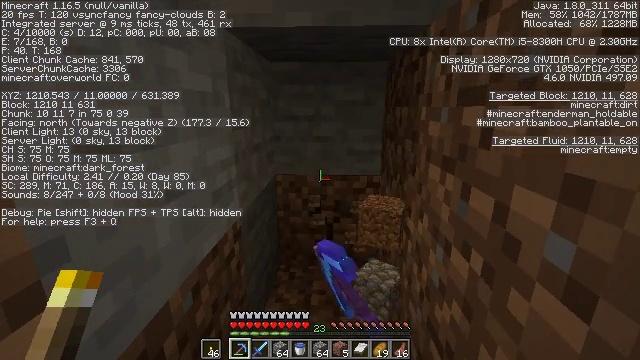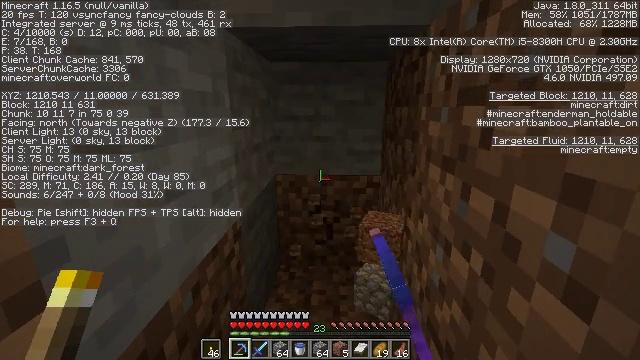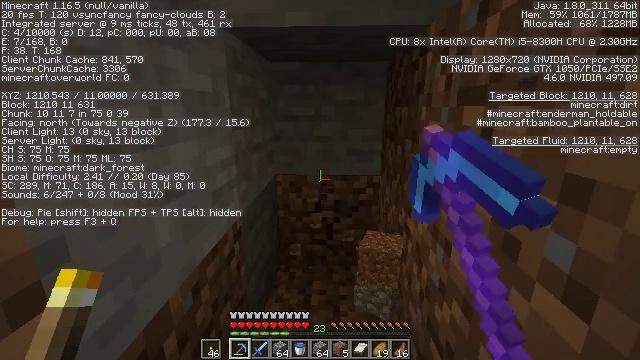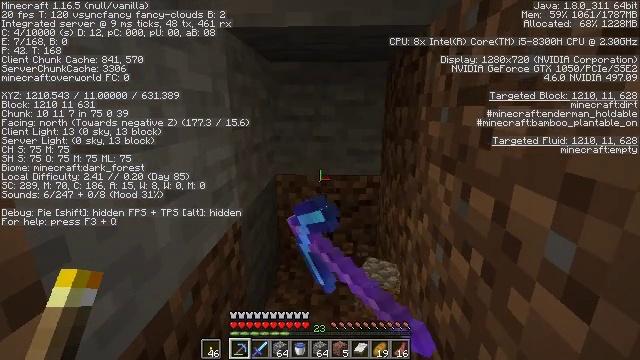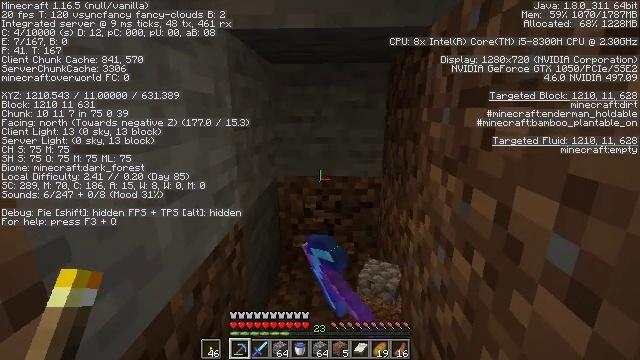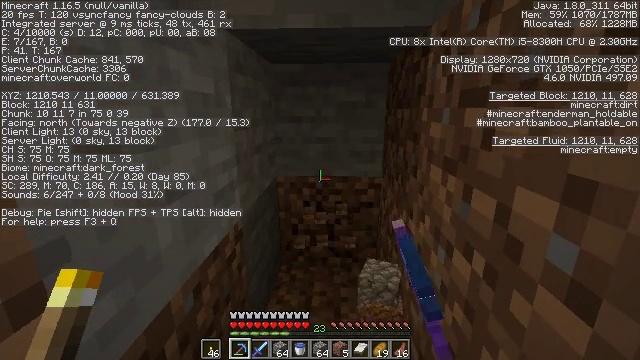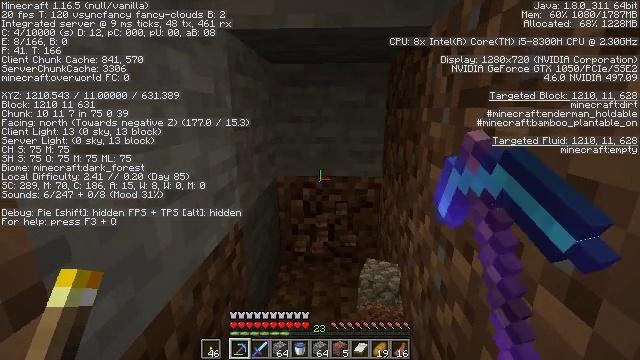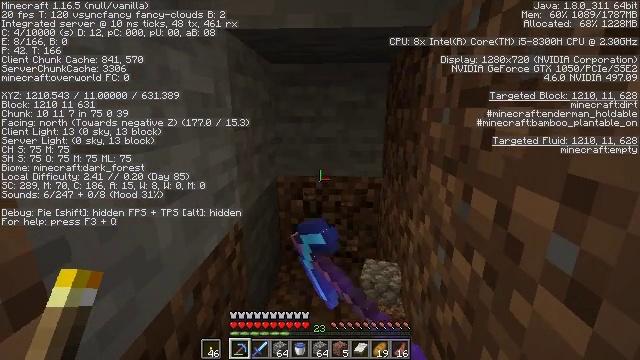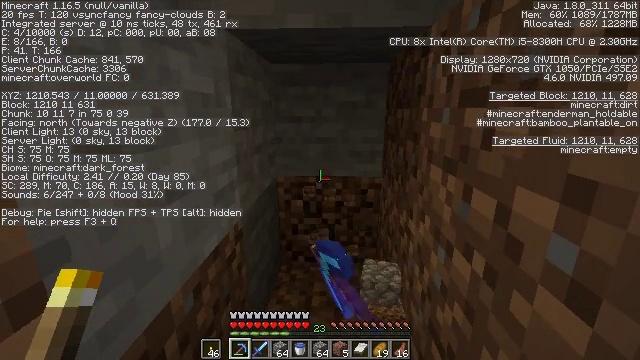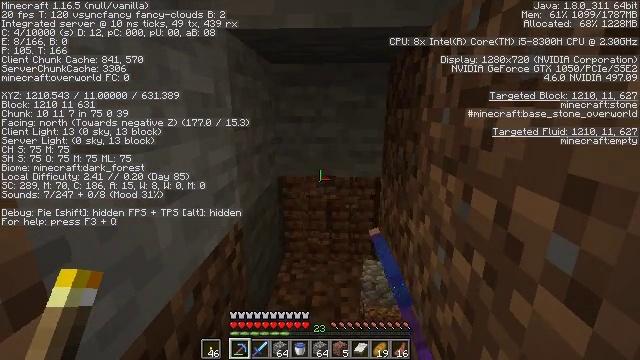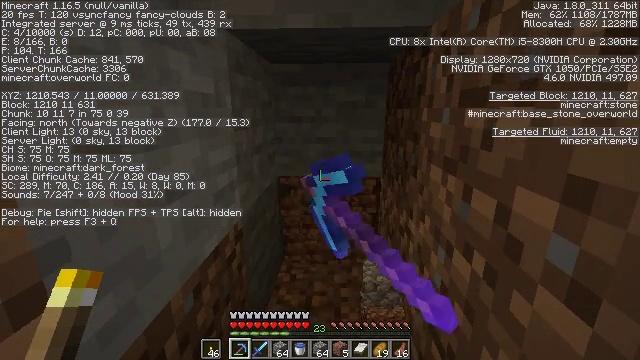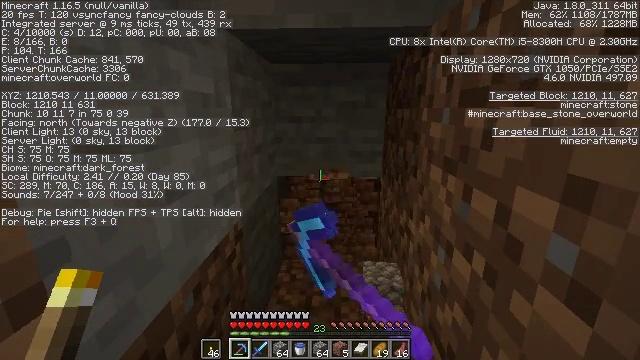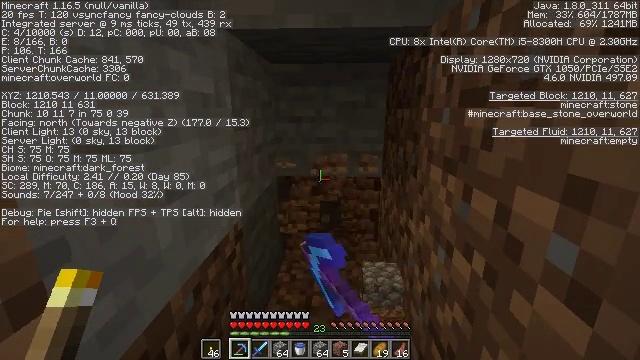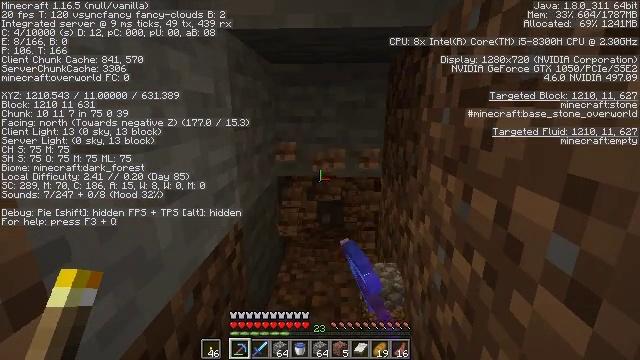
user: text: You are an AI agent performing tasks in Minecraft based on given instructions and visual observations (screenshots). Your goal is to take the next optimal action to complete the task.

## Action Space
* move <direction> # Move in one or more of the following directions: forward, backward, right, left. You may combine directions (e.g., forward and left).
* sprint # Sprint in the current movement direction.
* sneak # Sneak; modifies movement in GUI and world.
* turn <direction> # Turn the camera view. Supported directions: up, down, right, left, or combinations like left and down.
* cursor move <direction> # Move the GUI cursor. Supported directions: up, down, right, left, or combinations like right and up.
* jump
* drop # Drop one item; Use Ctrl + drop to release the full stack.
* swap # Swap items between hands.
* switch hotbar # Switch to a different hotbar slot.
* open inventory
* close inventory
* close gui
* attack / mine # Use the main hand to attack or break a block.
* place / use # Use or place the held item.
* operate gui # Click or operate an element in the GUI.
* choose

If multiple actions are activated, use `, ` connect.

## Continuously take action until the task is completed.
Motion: motion action
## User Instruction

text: Break the dirt block.
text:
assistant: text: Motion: attack / mine
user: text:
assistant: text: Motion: attack / mine
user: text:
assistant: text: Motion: attack / mine
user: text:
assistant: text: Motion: attack / mine
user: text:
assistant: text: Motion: attack / mine
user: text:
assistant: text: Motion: attack / mine
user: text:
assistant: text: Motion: attack / mine
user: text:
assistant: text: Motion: attack / mine
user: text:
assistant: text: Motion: attack / mine
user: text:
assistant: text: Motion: attack / mine
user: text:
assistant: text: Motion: attack / mine
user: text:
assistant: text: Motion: attack / mine
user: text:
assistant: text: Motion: attack / mine
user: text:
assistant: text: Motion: attack / mine